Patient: sex F, age 29
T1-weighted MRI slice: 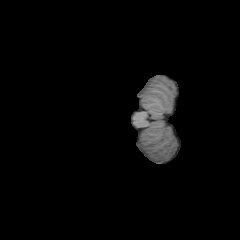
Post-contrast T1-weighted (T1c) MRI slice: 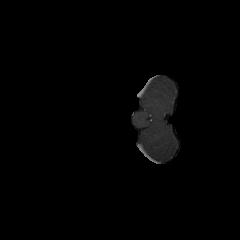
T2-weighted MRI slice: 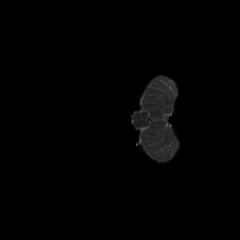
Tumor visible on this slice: no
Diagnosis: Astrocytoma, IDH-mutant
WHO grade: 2